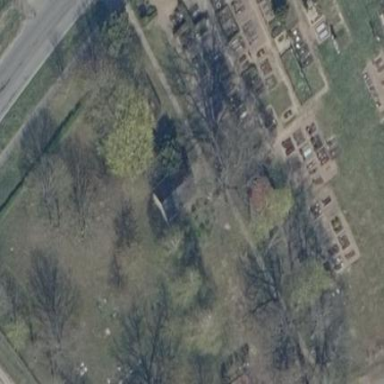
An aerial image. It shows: Cemetery.